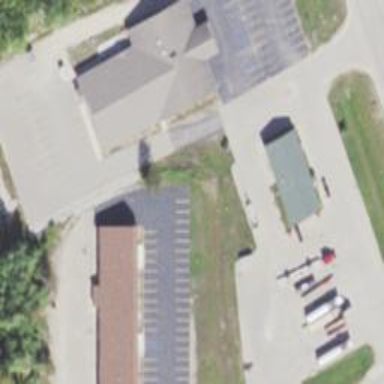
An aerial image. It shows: Clinic building offering healthcare services.